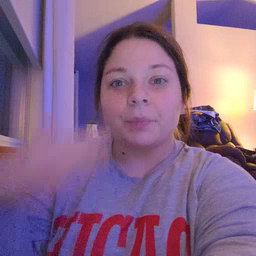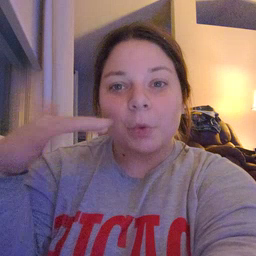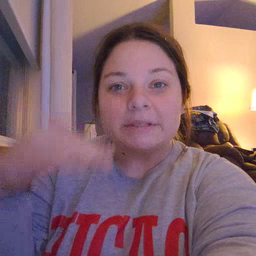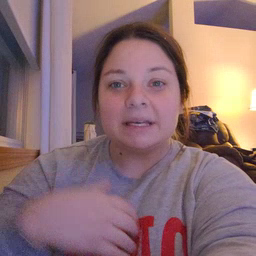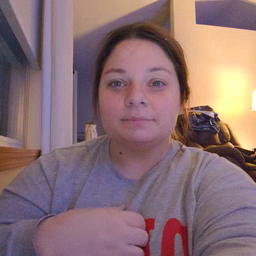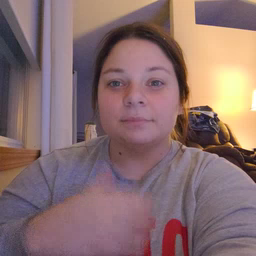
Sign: noisy